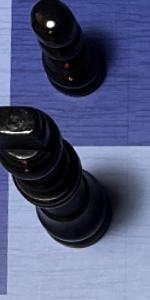
Label: King_Black